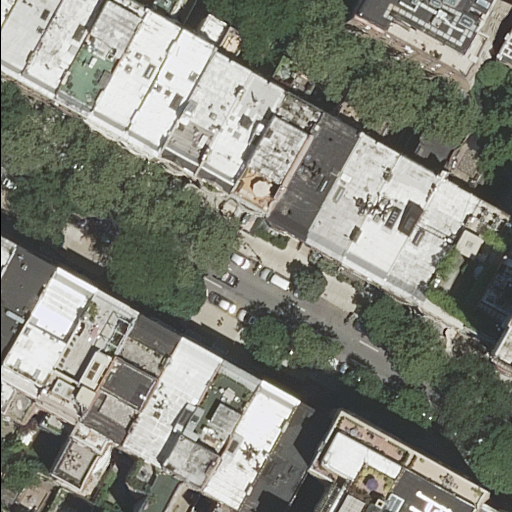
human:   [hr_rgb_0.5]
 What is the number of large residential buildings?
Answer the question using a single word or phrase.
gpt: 0

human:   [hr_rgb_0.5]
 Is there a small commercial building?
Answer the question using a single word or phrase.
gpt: no

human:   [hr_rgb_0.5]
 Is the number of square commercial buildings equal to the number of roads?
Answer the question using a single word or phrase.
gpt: no

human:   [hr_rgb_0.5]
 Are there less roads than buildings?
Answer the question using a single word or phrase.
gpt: yes

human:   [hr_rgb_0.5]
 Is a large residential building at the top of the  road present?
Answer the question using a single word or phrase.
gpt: no

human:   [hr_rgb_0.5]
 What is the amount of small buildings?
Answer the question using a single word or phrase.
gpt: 8

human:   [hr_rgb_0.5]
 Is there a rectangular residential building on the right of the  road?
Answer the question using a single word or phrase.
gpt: yes

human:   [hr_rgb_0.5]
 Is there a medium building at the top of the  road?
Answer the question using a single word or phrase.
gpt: yes

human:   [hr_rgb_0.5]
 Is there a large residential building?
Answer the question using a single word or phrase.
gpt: no

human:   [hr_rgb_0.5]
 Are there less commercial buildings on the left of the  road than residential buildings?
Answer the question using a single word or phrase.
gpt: yes

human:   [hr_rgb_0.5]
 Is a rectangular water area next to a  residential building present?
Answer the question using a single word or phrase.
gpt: no

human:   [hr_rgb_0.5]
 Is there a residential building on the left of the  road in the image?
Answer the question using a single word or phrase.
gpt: yes

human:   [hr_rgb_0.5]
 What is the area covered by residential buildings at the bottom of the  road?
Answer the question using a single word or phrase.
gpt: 1509m2

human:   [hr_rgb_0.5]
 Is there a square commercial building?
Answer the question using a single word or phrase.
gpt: no

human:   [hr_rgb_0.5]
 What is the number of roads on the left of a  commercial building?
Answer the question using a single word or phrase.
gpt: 0

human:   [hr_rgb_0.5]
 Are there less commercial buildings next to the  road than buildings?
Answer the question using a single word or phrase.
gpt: yes

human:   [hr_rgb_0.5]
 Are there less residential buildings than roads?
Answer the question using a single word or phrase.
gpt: no

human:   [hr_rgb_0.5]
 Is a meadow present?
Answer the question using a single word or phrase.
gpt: no

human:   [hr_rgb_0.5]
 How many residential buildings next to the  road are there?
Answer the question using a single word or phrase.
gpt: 30

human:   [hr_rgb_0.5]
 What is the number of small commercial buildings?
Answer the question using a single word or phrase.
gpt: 0

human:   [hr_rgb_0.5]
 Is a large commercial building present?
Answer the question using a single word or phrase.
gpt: no

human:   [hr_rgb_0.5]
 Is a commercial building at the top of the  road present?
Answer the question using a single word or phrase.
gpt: no

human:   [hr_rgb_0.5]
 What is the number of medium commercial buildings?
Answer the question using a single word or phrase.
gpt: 0

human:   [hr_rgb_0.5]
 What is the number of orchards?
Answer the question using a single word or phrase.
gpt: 0

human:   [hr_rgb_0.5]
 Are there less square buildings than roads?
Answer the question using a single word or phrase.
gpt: yes

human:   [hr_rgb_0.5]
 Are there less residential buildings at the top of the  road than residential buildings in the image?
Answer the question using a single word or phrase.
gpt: yes

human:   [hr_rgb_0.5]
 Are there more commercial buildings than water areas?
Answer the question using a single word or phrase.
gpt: no

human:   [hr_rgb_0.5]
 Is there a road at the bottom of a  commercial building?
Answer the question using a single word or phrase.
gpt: no

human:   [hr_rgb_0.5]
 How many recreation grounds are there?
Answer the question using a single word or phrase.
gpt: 0

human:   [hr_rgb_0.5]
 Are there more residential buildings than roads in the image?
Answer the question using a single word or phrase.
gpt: yes

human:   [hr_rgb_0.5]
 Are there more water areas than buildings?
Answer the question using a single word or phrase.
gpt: no

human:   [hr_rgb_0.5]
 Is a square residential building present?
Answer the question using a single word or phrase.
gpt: no

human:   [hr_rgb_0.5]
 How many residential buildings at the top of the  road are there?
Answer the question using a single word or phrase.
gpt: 15

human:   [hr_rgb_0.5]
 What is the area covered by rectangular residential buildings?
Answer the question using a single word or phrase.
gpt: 3701m2

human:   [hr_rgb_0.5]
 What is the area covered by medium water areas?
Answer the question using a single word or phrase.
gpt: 0m2

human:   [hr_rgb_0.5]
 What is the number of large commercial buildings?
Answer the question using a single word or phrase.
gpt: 0

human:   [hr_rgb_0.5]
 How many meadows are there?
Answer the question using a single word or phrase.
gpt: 0